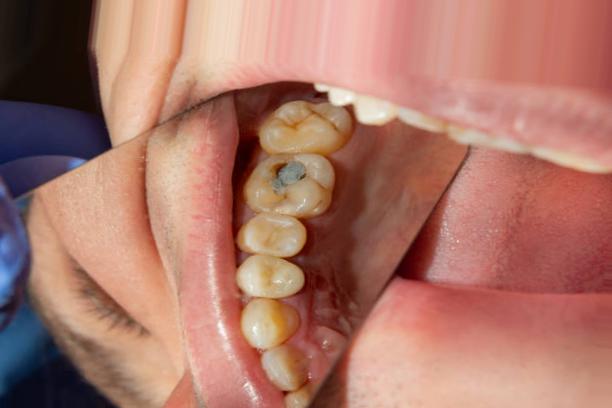
Condition: Caries